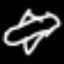
Label: airplane